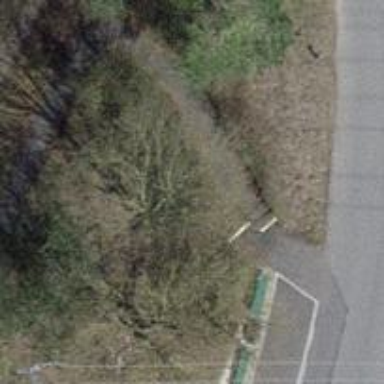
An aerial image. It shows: Double cycle barrier is in place.